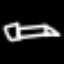
Label: pencil